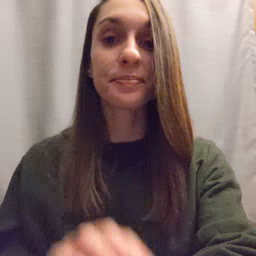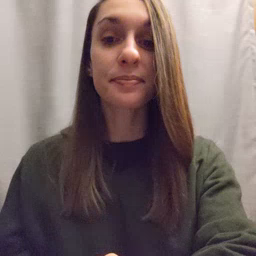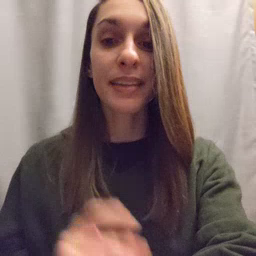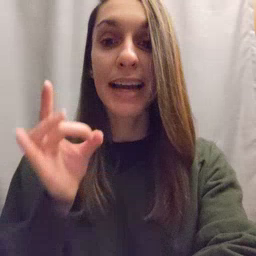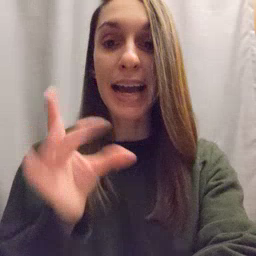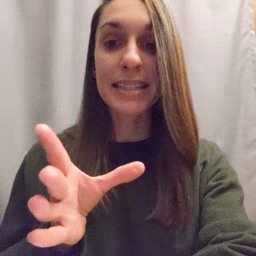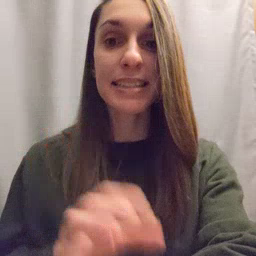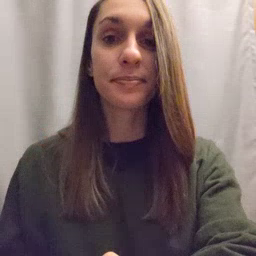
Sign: hate